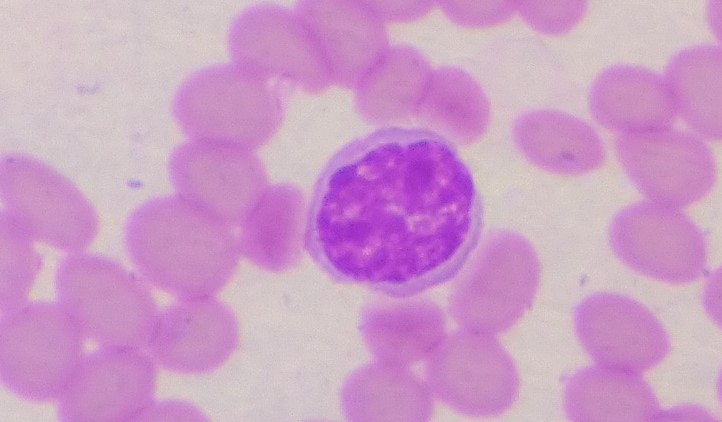
White blood cell type: Lymphocyte